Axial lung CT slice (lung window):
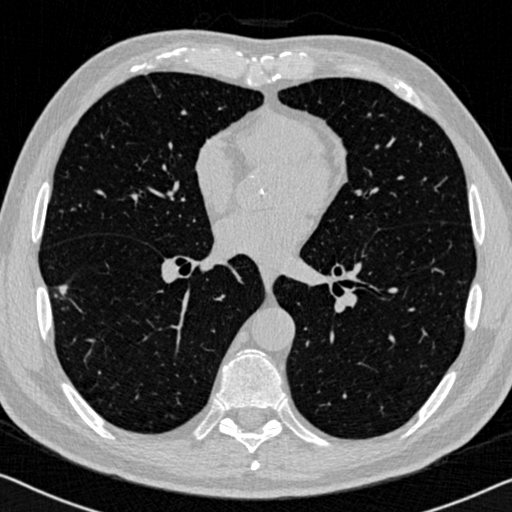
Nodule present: yes
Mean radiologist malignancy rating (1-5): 4.25